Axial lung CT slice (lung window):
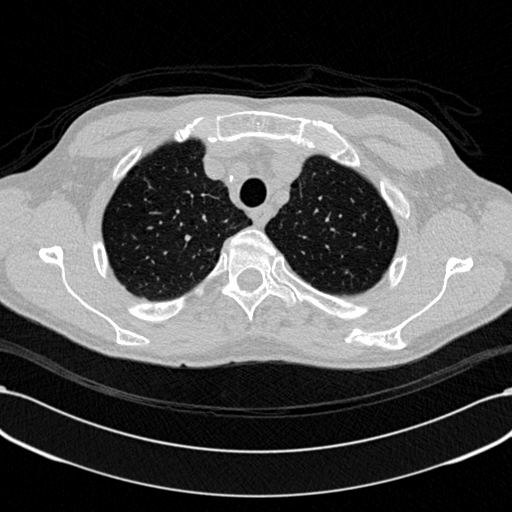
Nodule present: no